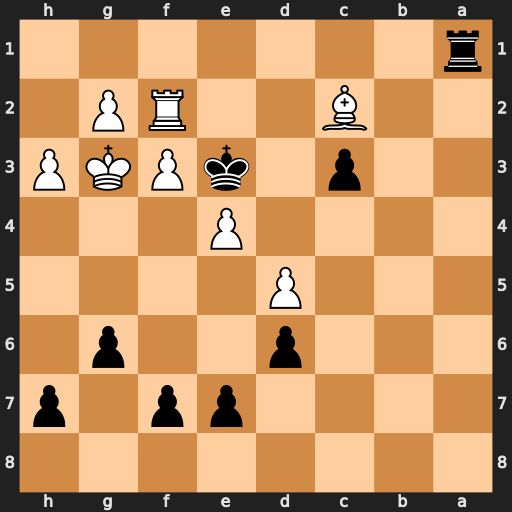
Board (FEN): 8/4pp1p/3p2p1/3P4/4P3/2p1kPKP/2B2RP1/r7
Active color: b
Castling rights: -
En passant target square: -
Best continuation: h5 h4 g5